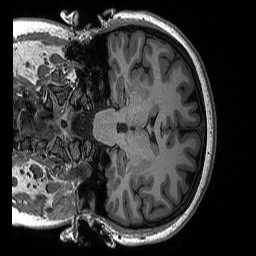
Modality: T1w
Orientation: coronal
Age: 18
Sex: female
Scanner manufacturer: siemens
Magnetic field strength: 3 T
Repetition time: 2.3 s
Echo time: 0.00298 s